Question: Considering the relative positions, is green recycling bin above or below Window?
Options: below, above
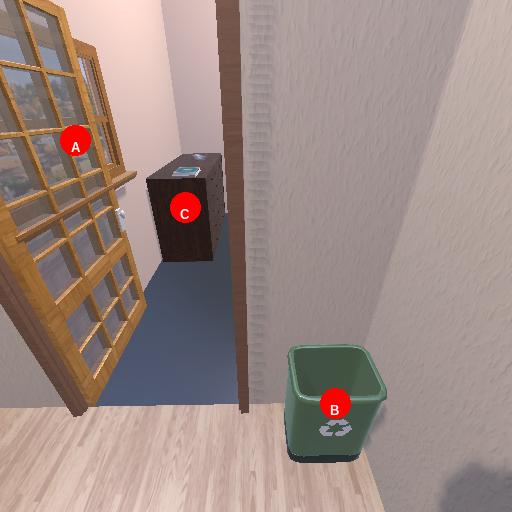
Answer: below